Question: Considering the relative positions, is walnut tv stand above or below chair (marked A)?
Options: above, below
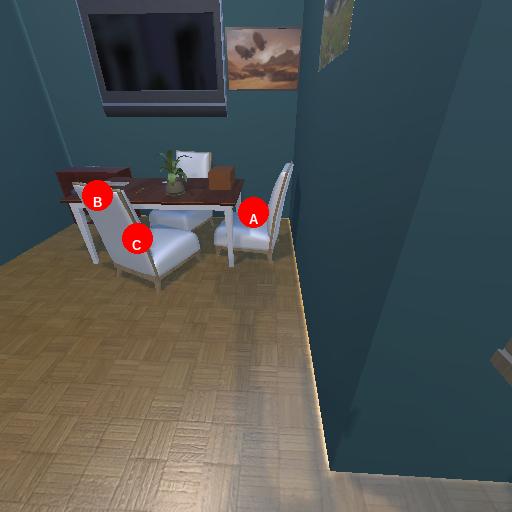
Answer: above